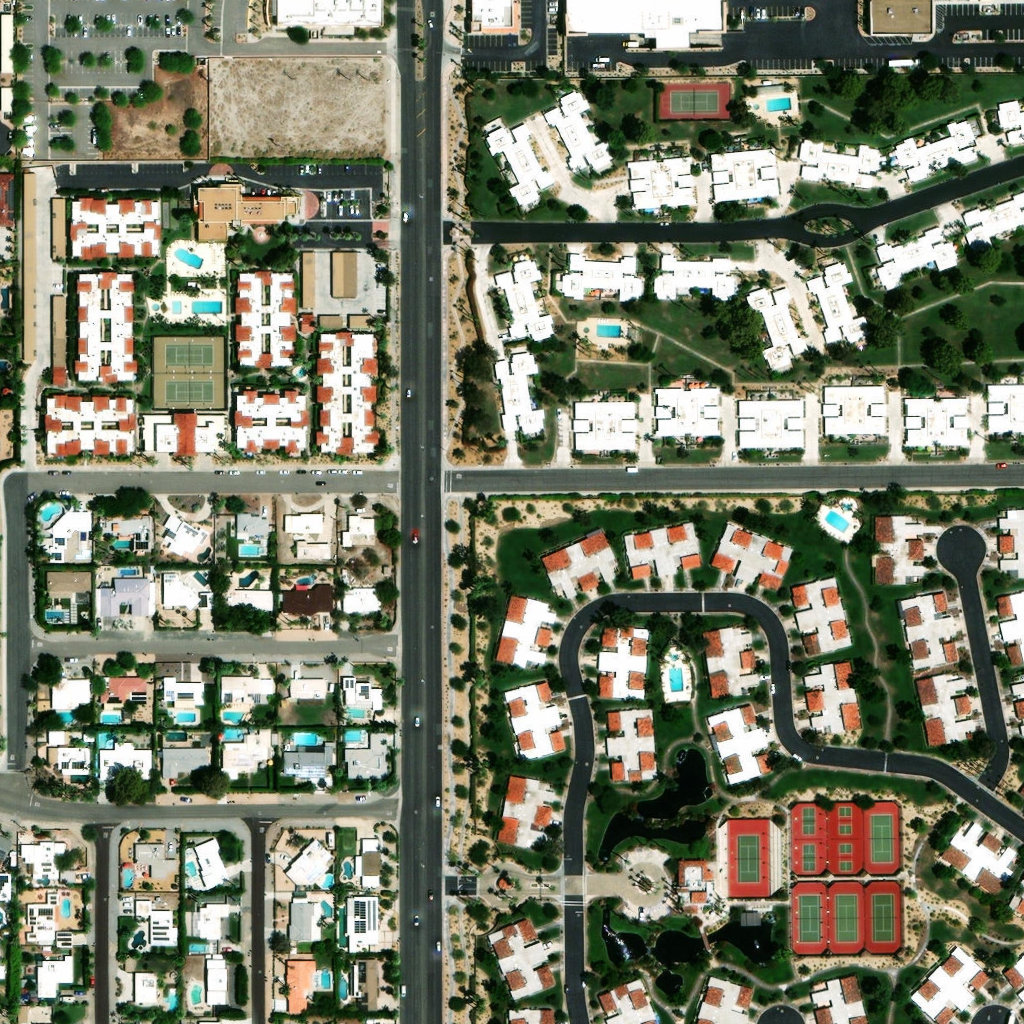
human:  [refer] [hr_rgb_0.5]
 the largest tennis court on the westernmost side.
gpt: <box>[[14, 32, 22, 40, 0]]</box>